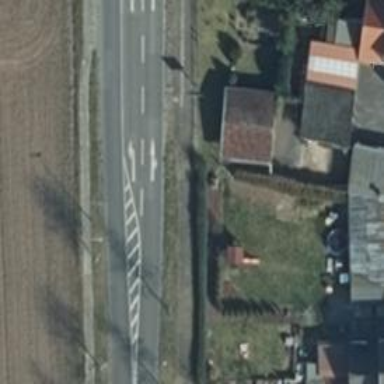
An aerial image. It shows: Asphalt road classified as primary highway.